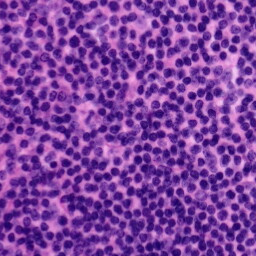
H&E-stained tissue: Tonsil